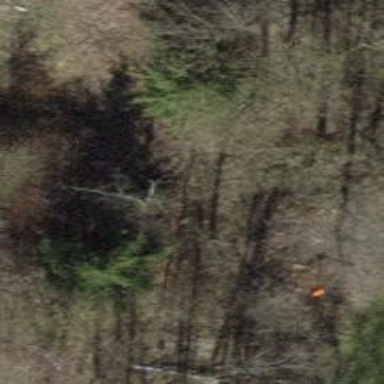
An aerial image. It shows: Pipeline marker.